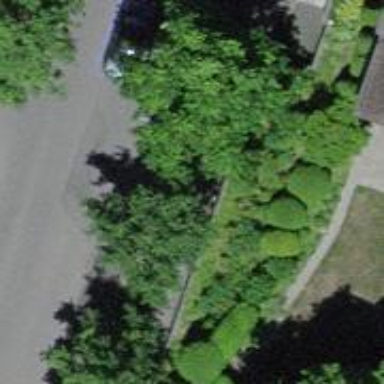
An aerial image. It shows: Avenue of trees.